一年级 · 算术
下面描述正确的是（ ）。

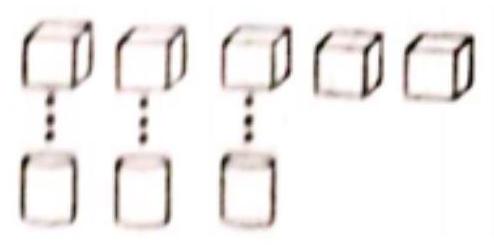
A. (1) 比 $\square$ 多 2 个。
B. (比 $\square$ 少 2 个。
答案: A